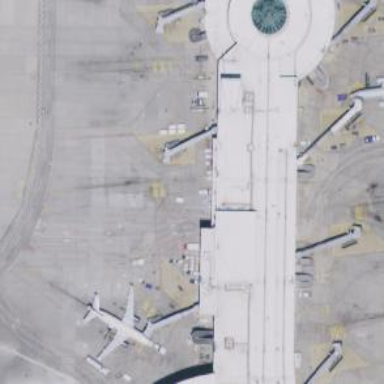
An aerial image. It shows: Airport gate.